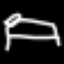
Label: bed